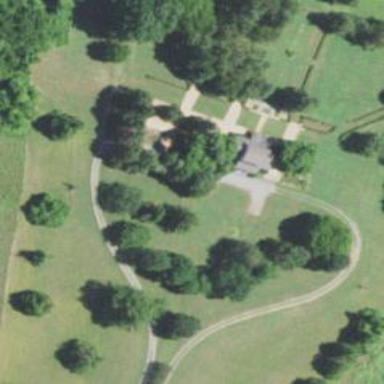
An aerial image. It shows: Historic manor.